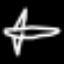
Label: airplane